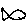
Label: fish